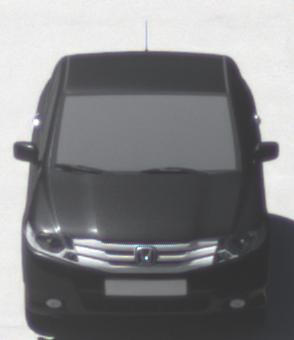
Make: Honda
Model: City
Detailed model: Gen. 6
Model produced from: 2008
Model produced until: 2013
Doors: 4
Color: black
Road condition: dry road
Daytime: midday
Contrast: high contrast